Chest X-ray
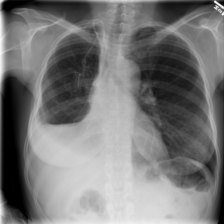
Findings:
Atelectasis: negative
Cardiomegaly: negative
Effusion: positive
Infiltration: negative
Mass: negative
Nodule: negative
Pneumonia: negative
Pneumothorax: negative
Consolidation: negative
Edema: negative
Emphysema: negative
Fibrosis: negative
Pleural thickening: negative
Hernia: negative